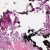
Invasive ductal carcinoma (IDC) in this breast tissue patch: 0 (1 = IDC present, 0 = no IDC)